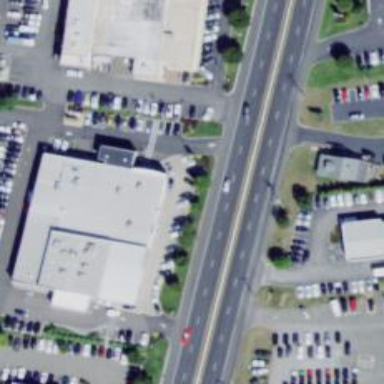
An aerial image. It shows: Building housing car shop.